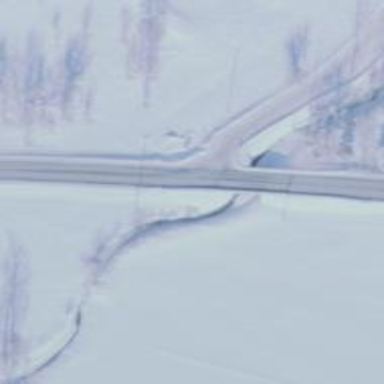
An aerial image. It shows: Culvert tunnel.